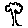
Label: tree